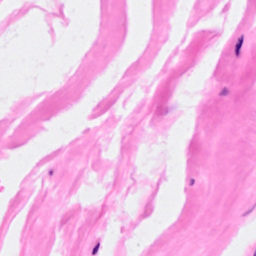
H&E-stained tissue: Breast